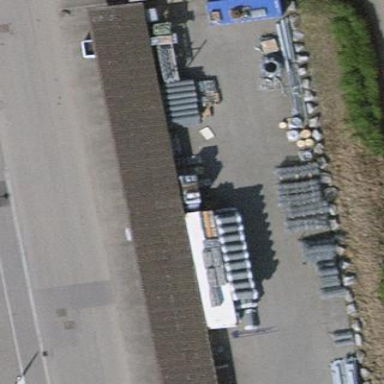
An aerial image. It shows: View of roof of building.